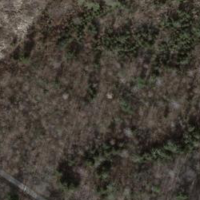
EUNIS habitat code: 44
Species observed at this site:
Mercurialis perennis